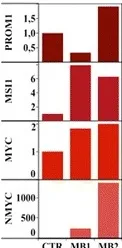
Gene expression analysis of MB1 and MB2. Histograms show mRNA levels of the indicated genes in MB1 and MB2 compared to normal cerebella (average of n = 7) as control (CTR). Myc genes, and ,Stemness molecules.
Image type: chart (chart)